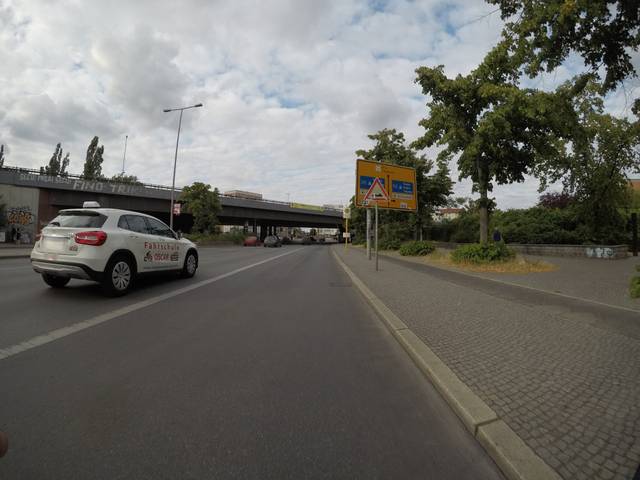
Region: Germany
Coordinates: 52.477, 13.343